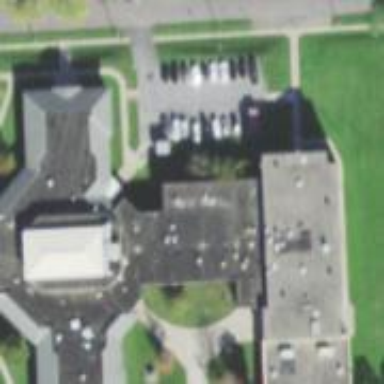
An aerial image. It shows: School building.